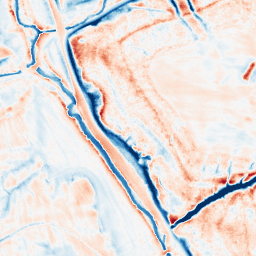
Category: classical
Decomposition family: gaussian
Decomposition parameters: sigma: 5
Upsampling method: bicubic
Upsampling parameters: scale: 2
Upsampling scale: 2